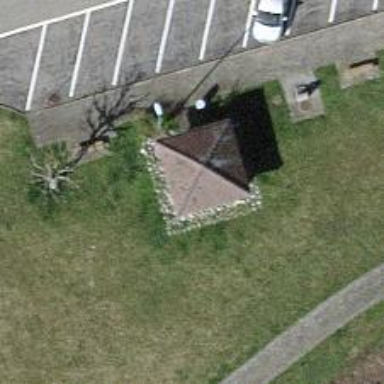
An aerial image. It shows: Picnic table located in leisure land area.